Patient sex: M
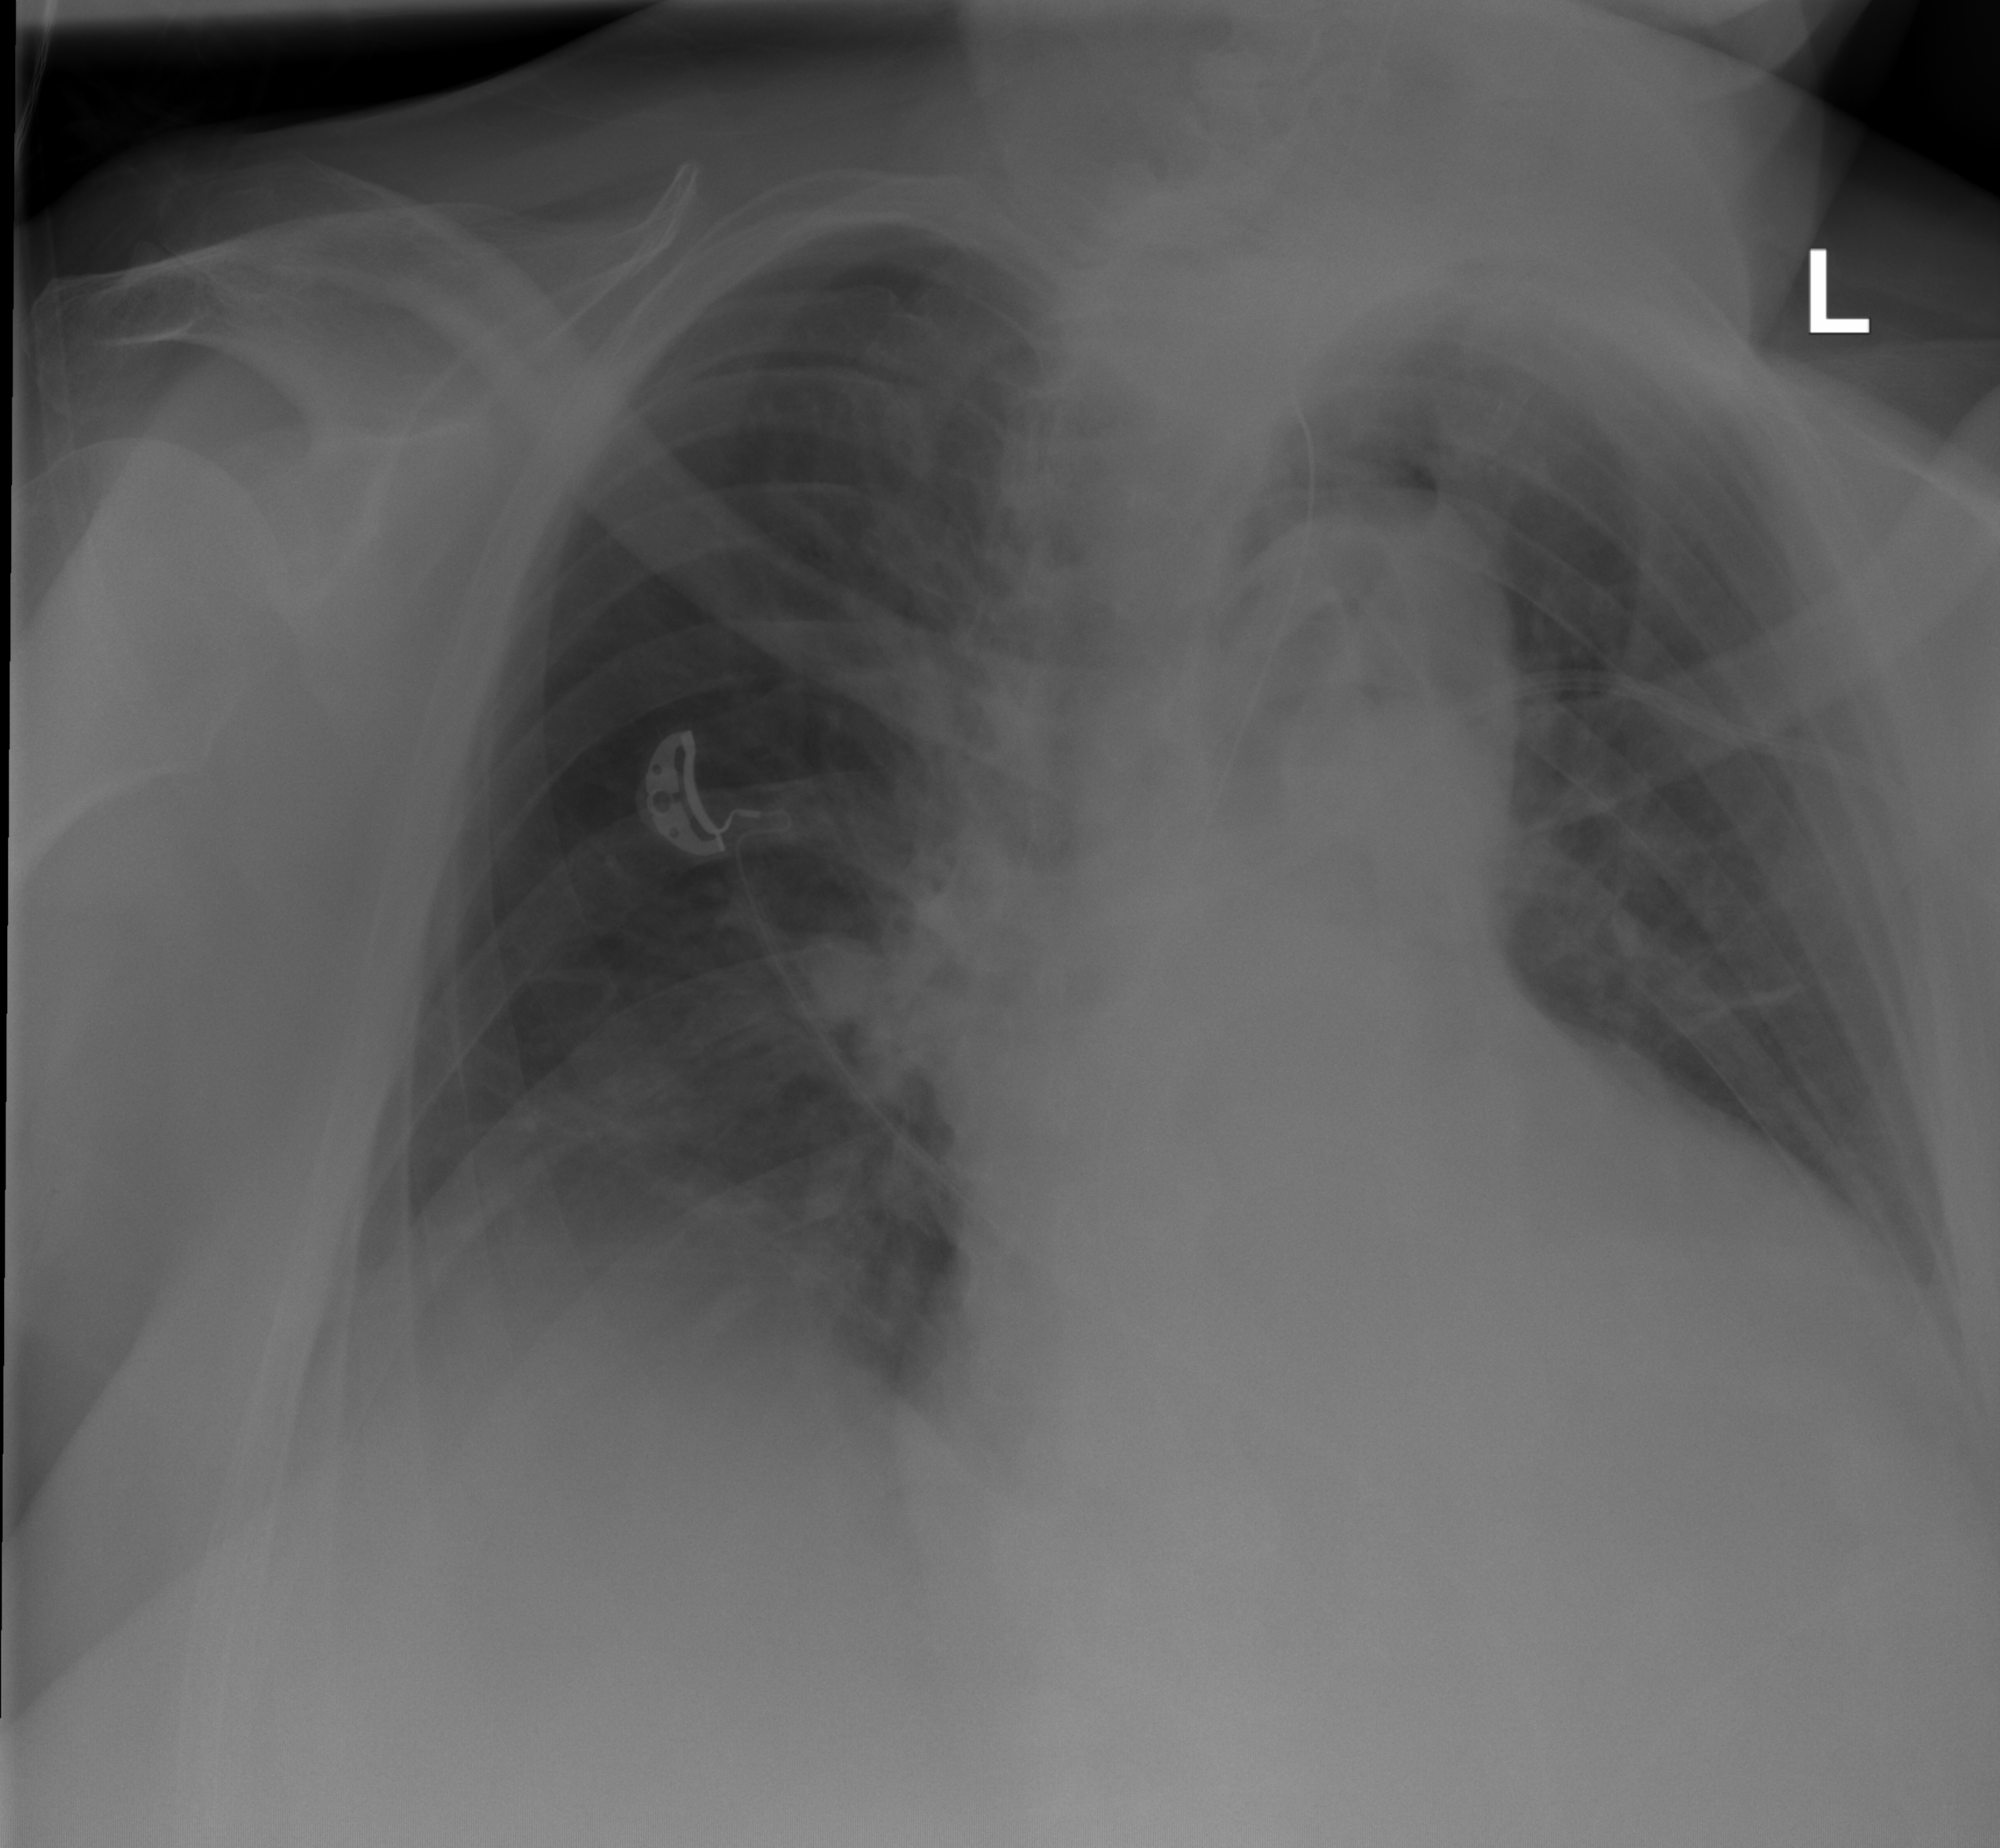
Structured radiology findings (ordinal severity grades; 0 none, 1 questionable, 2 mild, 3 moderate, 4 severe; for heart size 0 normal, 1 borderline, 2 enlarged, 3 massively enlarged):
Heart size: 2
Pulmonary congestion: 0
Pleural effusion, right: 0
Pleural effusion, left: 0
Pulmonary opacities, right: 0
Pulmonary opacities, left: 0
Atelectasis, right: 1
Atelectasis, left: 1